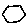
Label: hexagon